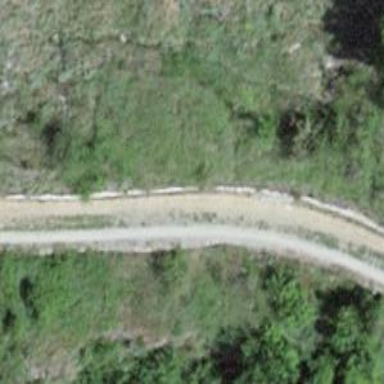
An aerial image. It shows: Unpaved unclassified road.